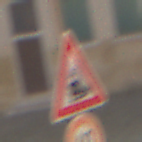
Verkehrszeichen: Bahnuebergang
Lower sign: Geschwindigkeit60
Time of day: MorningAfternoon
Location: Outdoor (Urban)
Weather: Clear
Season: NotSpecified
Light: Natural